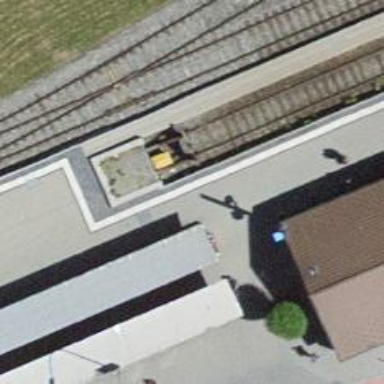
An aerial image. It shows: Railway stop with public transport stop position.